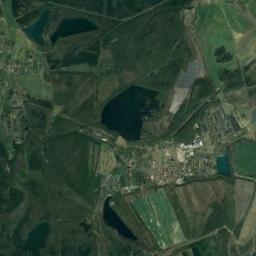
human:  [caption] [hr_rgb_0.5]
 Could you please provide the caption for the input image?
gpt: There is a group of blue lakes on the green and yellow-brown fields .

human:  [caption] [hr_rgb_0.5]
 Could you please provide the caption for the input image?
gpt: The lake in the picture looks like a caterpillar .

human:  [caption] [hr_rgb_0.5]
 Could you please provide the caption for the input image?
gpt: There are many trees around the lake .

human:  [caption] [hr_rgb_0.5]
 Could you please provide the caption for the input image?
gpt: There are many green farmlands and meadows around the lakes .

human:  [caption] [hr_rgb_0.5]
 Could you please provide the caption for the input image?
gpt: Some lakes of different sizes lie in farmland and the water is deep green .